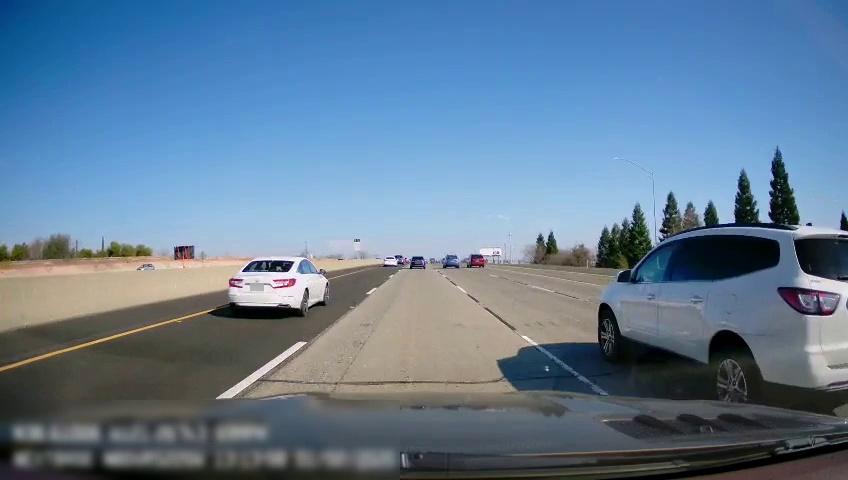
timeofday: Day
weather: Sunny
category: Vehicles | Car
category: Drivable Space
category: Vehicles | Van
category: Vehicles | SUV
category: Vehicles | SUV
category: Vehicles | SUV
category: Vehicles | Car
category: Vehicles | Car
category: Vehicles | Car
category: Lanes | Alternate Lane
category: Lanes | Alternate Lane
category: Lanes | Alternate Lane
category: Lanes | Current Lane
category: Lanes | Current Lane
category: Lanes | Alternate Lane
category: Traffic | Signs